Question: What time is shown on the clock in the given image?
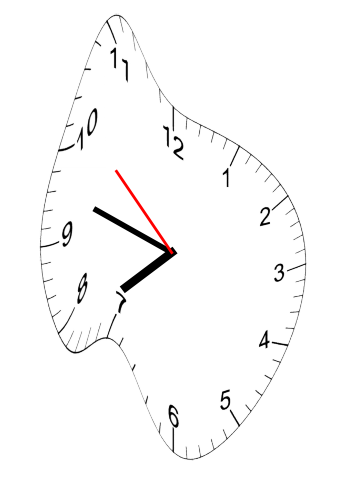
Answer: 07:47:52